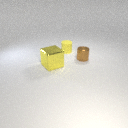
small yellow rubber cylinder behind large yellow metal cube